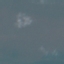
Land use / land cover: SeaLake